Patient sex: M
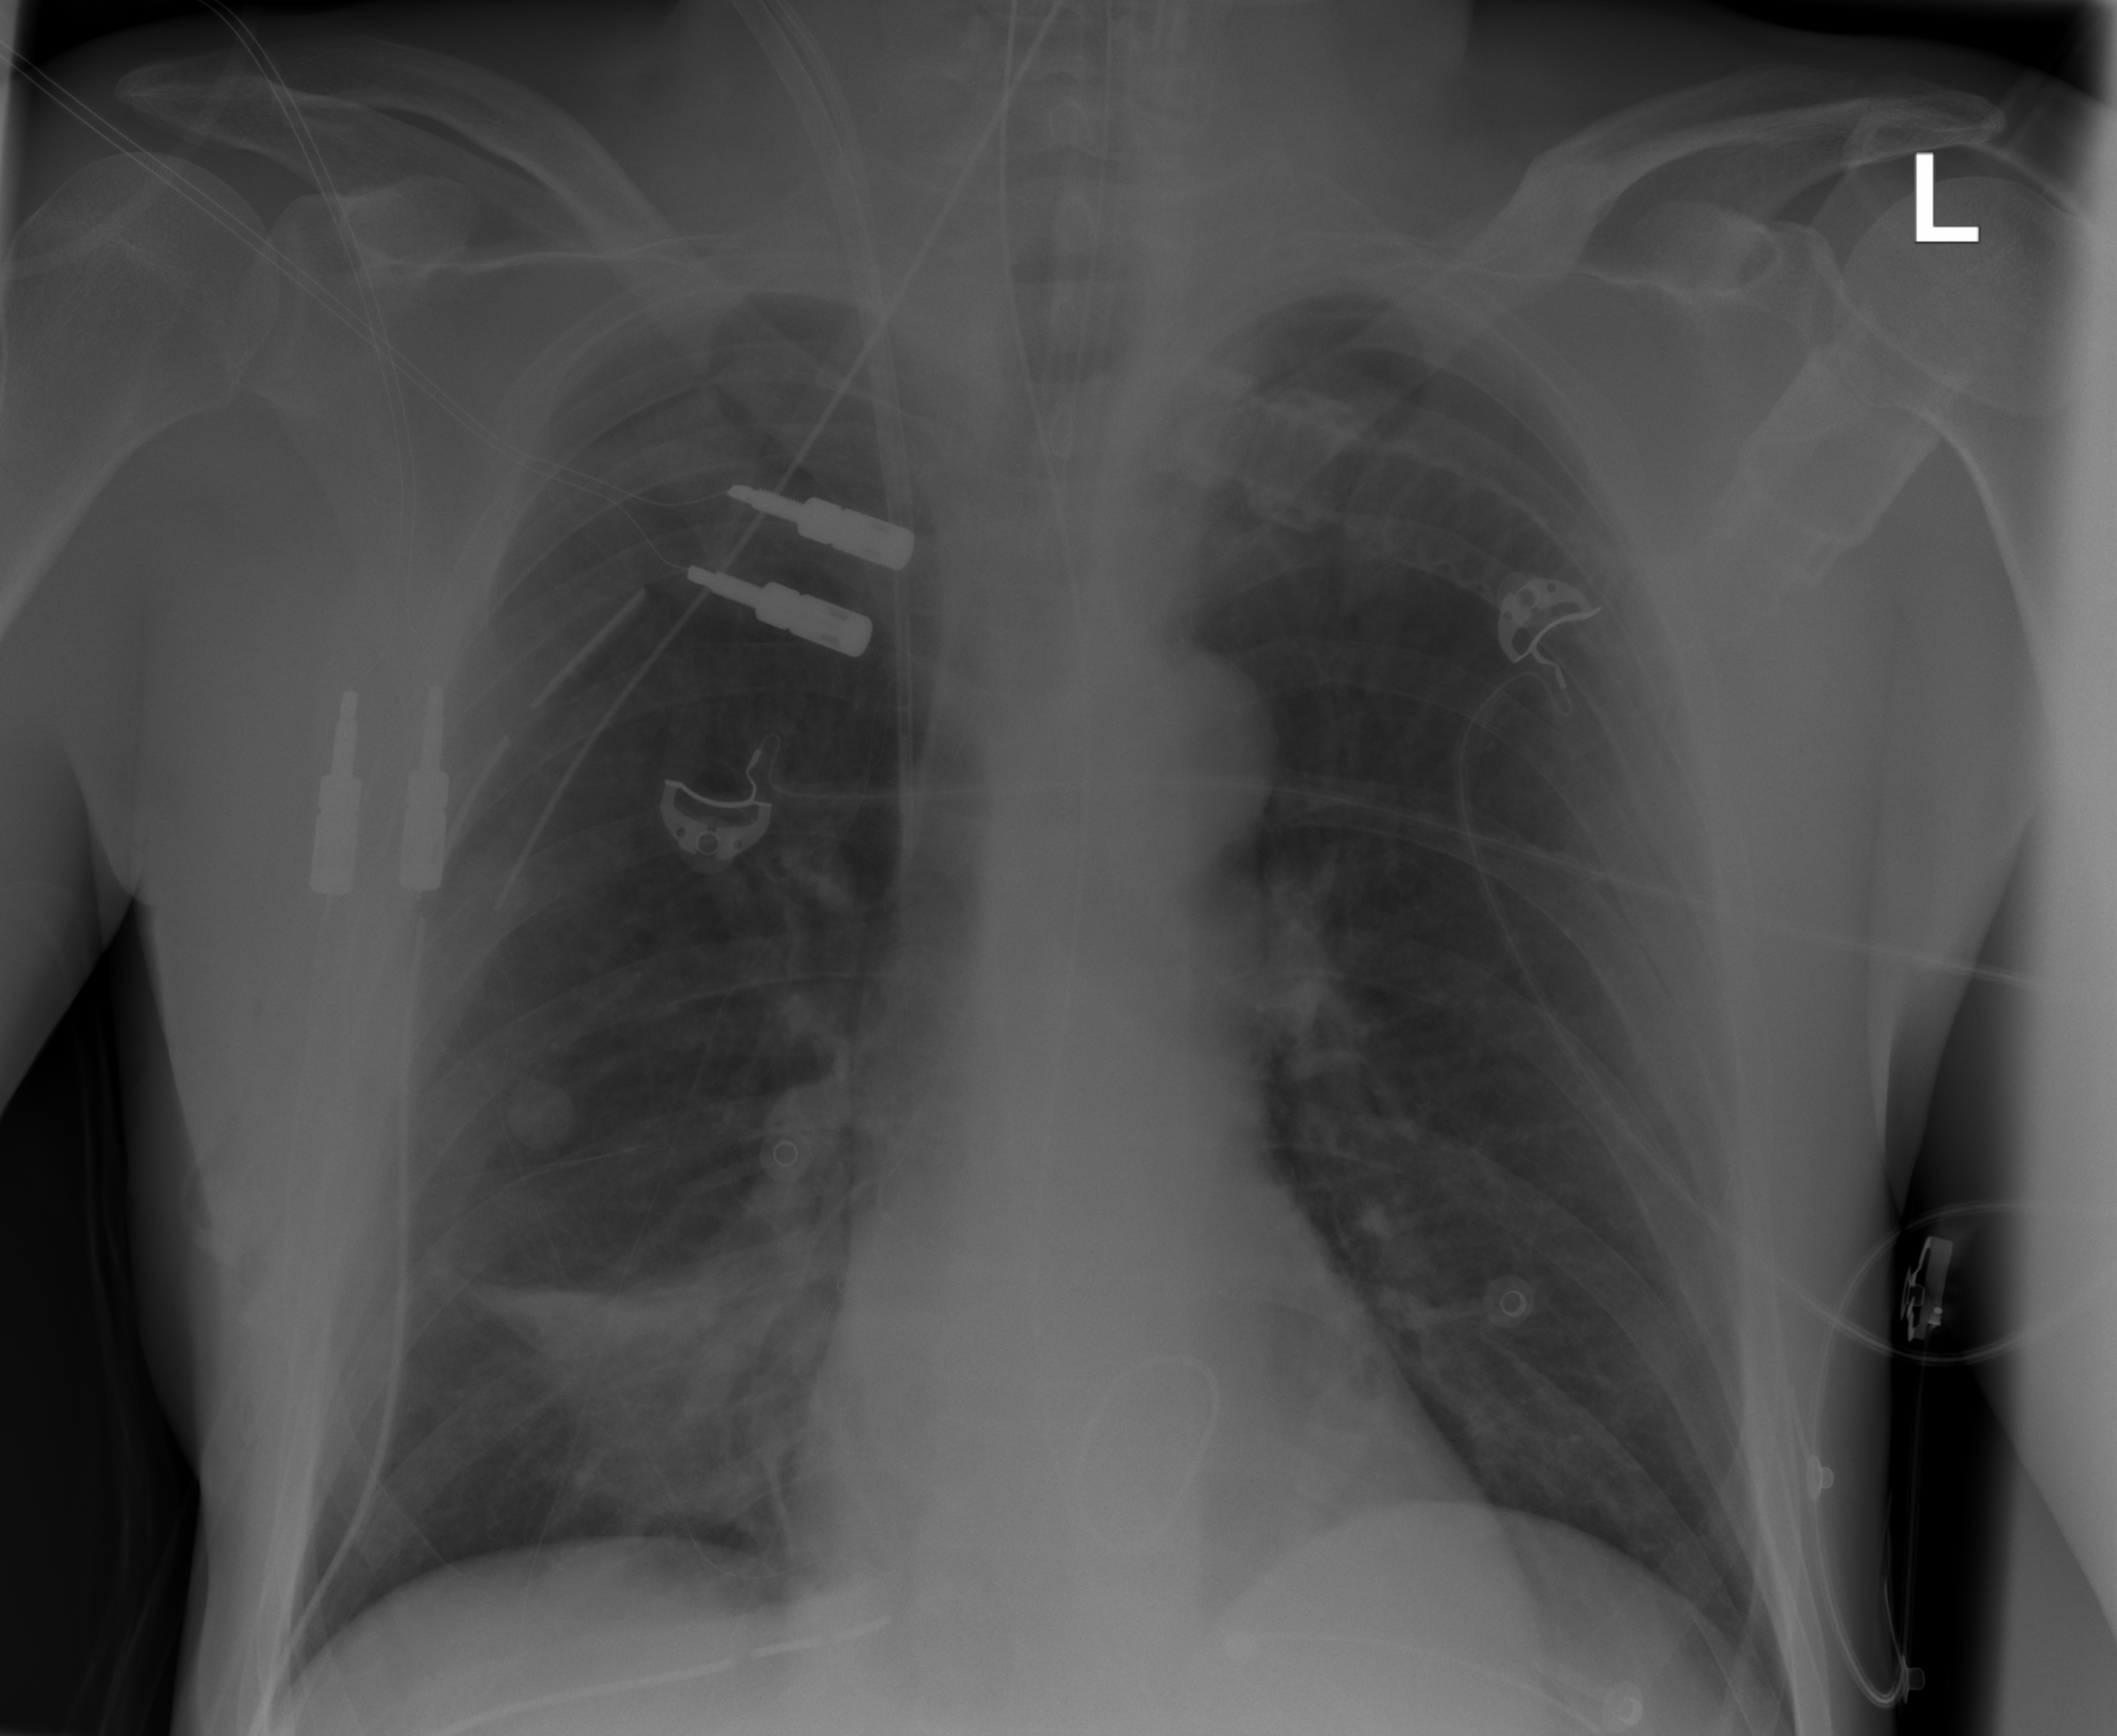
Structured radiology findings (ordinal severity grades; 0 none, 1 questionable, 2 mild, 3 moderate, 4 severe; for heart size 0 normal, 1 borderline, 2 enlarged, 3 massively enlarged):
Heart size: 0
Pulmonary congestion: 0
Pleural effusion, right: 2
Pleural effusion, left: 0
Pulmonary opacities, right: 0
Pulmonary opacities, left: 0
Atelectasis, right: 2
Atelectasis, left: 0